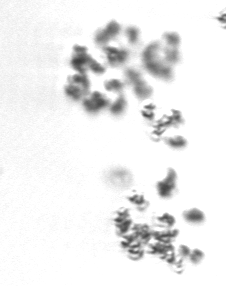
Label: Phaeocystis